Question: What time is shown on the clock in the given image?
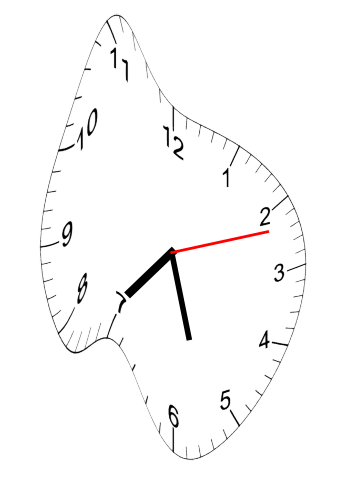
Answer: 07:27:12